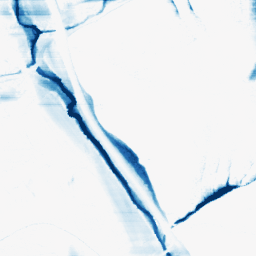
Category: morphological
Decomposition family: morphological_rect
Decomposition parameters: operation: closing
width: 50
height: 3
Upsampling method: bspline
Upsampling parameters: scale: 4
Upsampling scale: 4